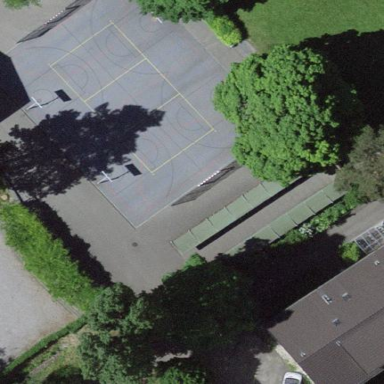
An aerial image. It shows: Basketball court on leisure land pitch.